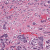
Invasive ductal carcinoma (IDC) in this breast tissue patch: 1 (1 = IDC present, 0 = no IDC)